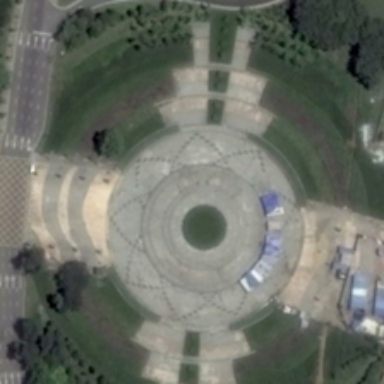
Many green trees are around a circle square with green meadows .